Question: I'm trying to post a JSON object to a Web Api URL and it's not binding to the model.
This seems to be the same problem: <URL>
I tried everything that they did and it still doesn't work. The one difference you may notice is that I'm not using the 'DataContract' attributes, but I don't believe they should be required, and didn't make any difference when I tried them.
'''
public class MyModel
{
public int Id { get; set; }
}
Public class MyController : ApiController
{
public int Save(MyModel myModel)
{
// myModel is always null
return 0;
}
}
'''

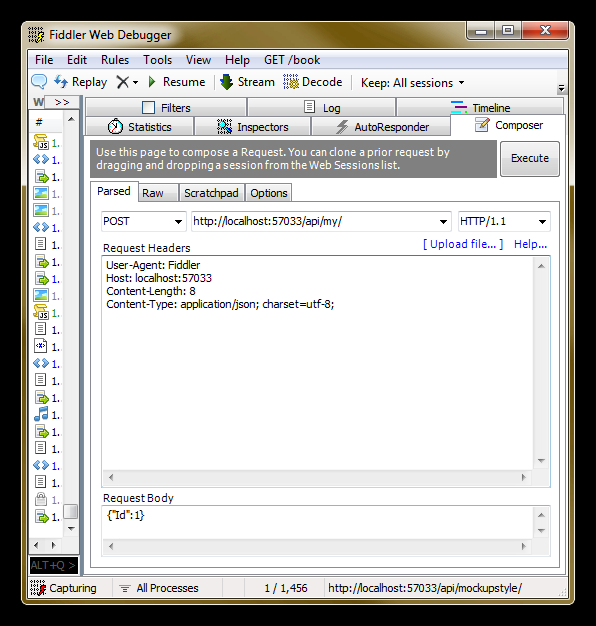
Answer: '[HttpPost]'
Also just as a note I would use a more REST based syntax if you are using WebApi for example use methods Get, Post, Put ect on your controller rather than named methods
You also have one other really subtle issue with your post. A header line cant end with a ';' so 'Content-Type: application/json; charset=utf-8;' should be 'Content-Type: application/json; charset=utf-8'